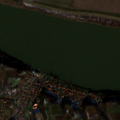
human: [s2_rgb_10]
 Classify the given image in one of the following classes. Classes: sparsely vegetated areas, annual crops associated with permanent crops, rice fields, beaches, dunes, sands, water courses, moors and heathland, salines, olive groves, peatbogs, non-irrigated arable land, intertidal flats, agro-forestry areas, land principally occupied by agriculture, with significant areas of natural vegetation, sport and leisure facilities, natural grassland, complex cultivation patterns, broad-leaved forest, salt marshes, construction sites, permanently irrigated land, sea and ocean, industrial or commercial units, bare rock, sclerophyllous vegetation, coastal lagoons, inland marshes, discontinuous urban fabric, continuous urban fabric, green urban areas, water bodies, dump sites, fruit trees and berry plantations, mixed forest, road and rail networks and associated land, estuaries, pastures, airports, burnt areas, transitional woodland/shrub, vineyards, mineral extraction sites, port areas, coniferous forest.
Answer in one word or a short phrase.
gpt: discontinuous urban fabric, green urban areas, non-irrigated arable land, complex cultivation patterns, land principally occupied by agriculture, with significant areas of natural vegetation, broad-leaved forest, transitional woodland/shrub, water courses